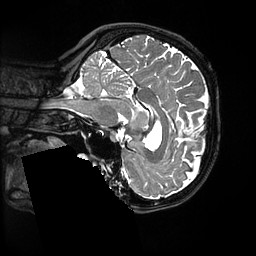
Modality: T2w
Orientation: sagittal
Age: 51
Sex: female
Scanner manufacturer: ge
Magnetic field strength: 3 T
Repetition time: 3.202 s
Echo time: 0.06562 s